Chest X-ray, AP view. Patient: 40 years old, sex M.
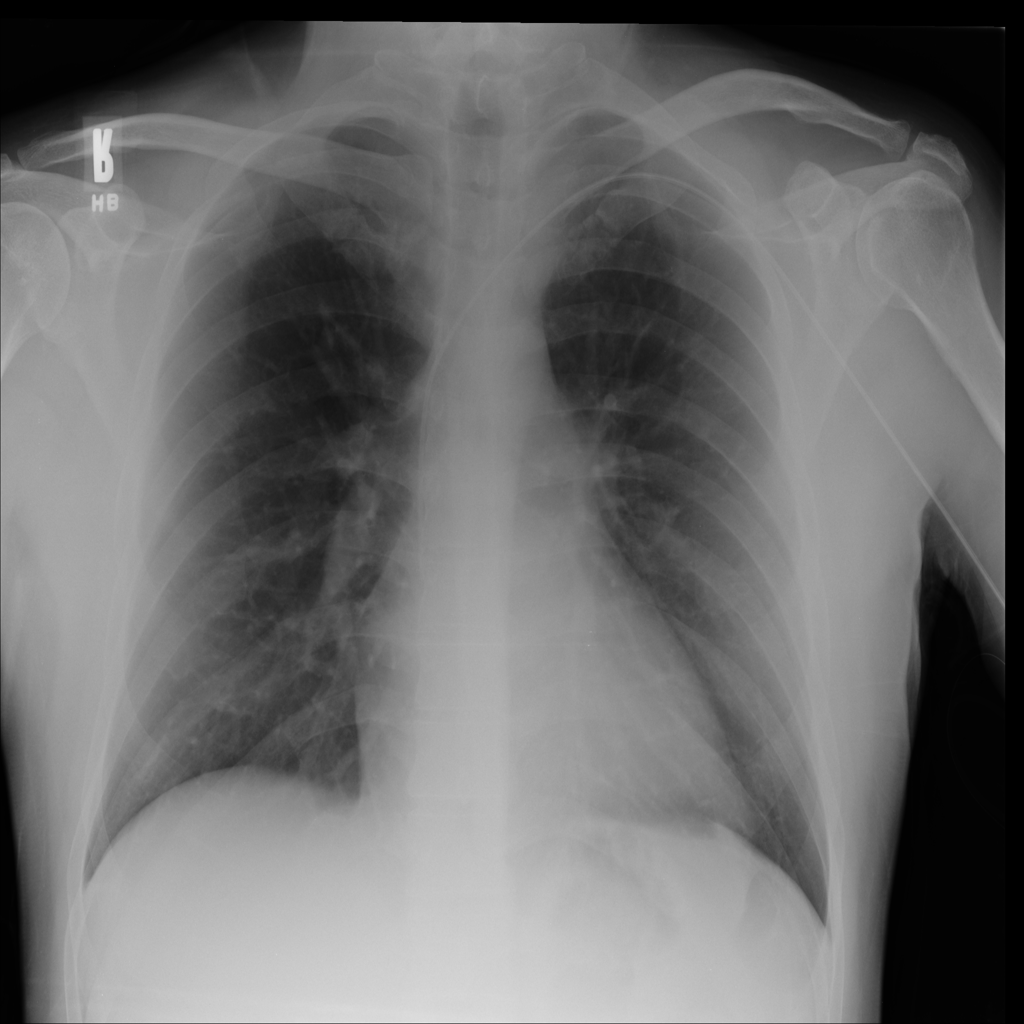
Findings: No Finding